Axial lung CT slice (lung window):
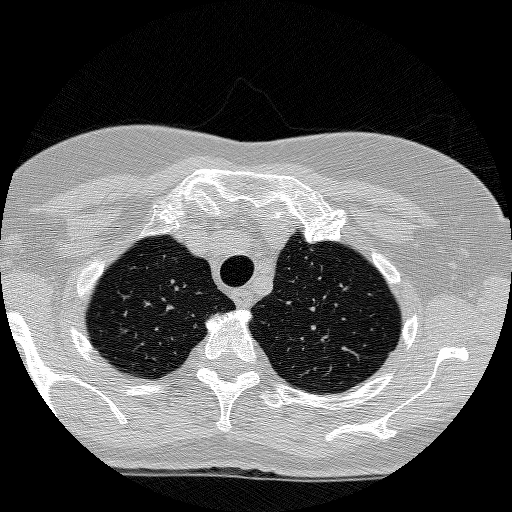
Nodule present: no